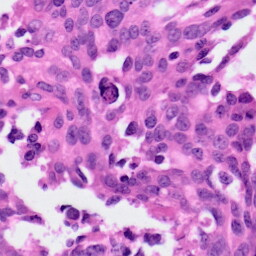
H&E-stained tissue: Ovarian